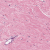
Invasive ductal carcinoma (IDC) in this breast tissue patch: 0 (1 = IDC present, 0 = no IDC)